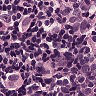
Metastatic tissue present: no